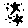
Label: star